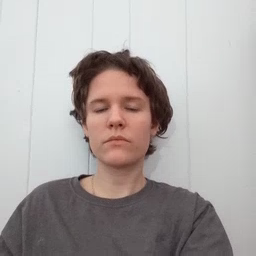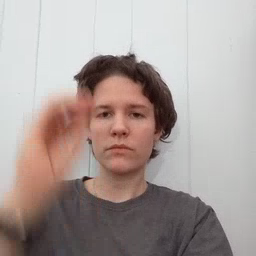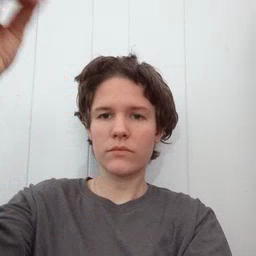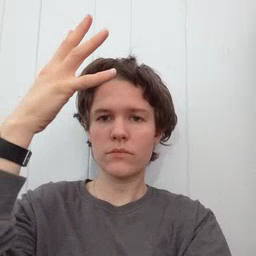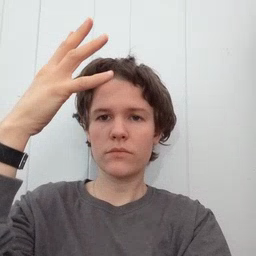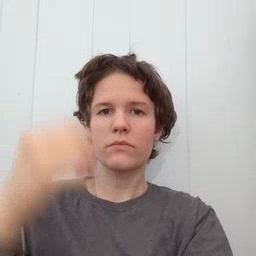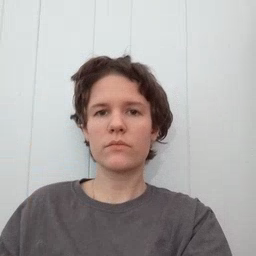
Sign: sun